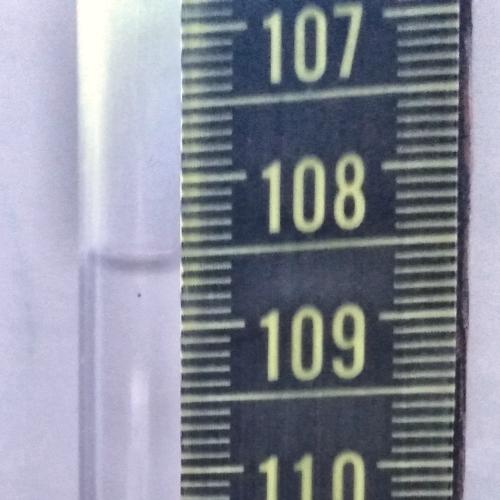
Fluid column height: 108.6 cm